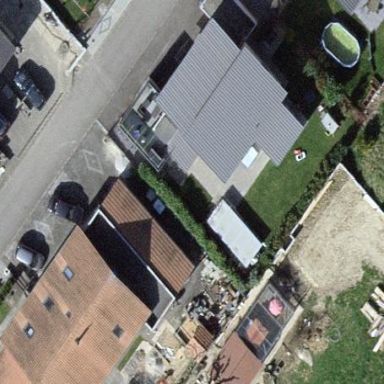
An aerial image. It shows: Detached building.